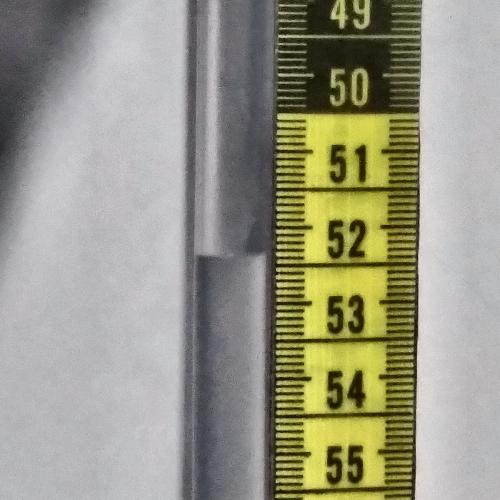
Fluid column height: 52.4 cm